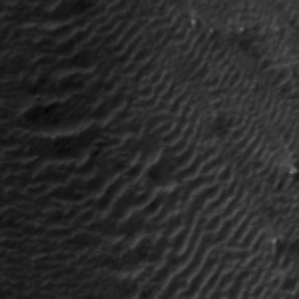
Label: frost